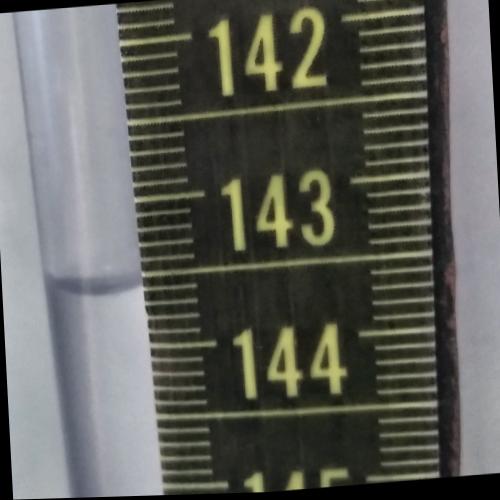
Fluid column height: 143.6 cm